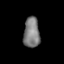
Tissue: lung
Cell type: Epithelial cells
Senescence score: 0.191
Nuclear area (px): 481
Mean DAPI intensity: 124.225